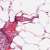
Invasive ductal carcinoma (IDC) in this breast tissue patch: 0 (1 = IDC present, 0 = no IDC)